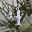
Label: 4